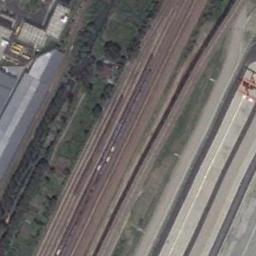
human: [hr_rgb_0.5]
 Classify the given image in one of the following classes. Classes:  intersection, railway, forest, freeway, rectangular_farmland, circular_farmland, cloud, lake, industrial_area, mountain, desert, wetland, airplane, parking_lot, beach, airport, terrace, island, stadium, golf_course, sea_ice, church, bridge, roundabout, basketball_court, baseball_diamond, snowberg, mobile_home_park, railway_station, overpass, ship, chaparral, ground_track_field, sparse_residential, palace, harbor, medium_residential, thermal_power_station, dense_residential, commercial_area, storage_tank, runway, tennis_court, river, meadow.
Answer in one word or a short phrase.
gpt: railway